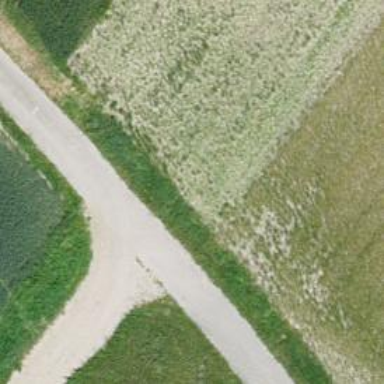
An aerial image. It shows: Well-maintained track road of grade 1.